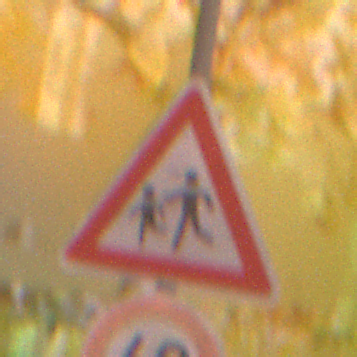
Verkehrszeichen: KinderRechts
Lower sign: Geschwindigkeit40
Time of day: Night
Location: Outdoor (Nature)
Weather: Clear
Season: NotSpecified
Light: Natural